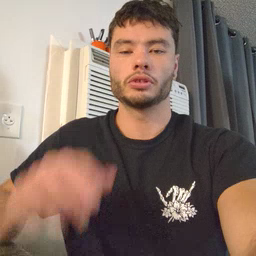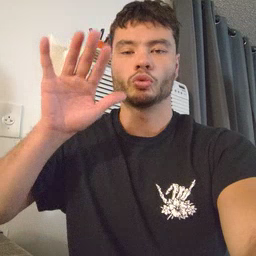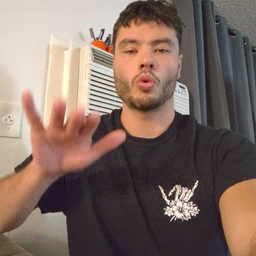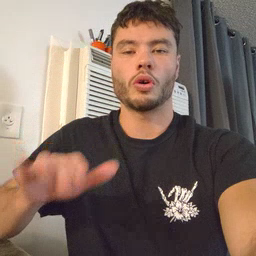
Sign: snow